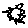
Label: sun